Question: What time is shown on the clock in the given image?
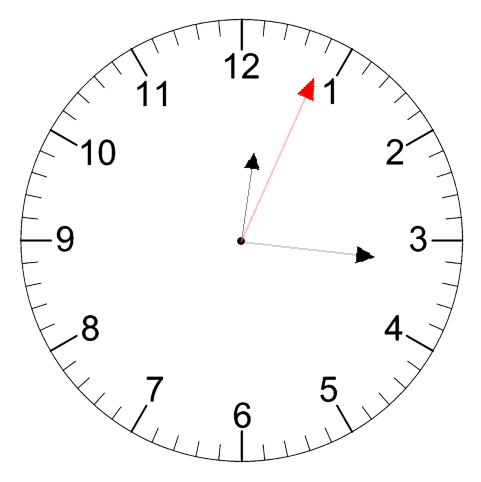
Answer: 12:16:04